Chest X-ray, AP view. Patient: 53 years old, sex F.
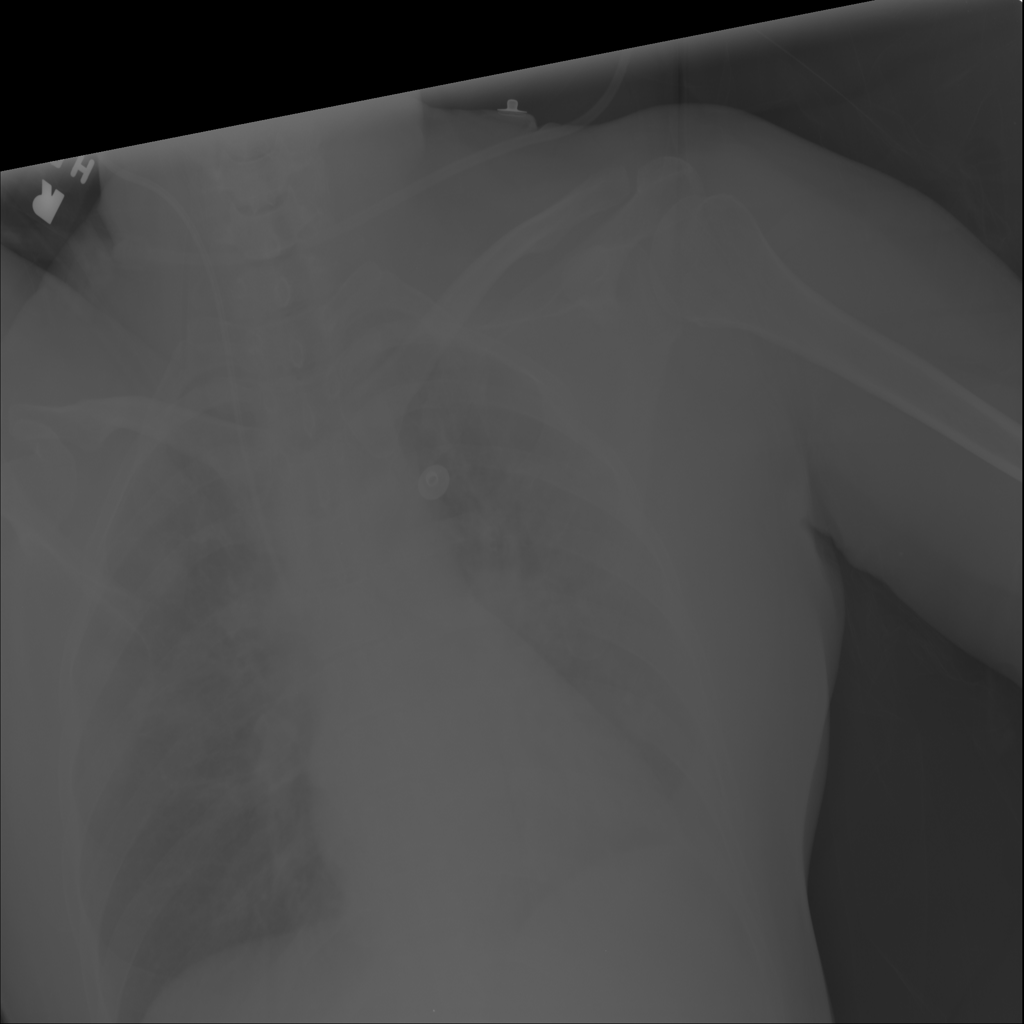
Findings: Emphysema, Pneumothorax